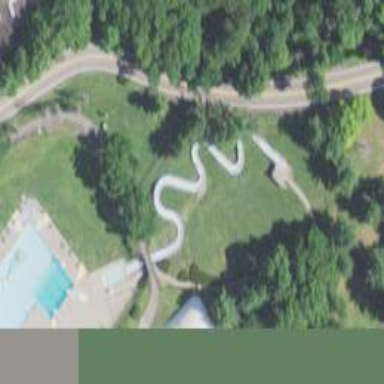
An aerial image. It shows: Water slide attraction.